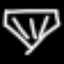
Label: diamond